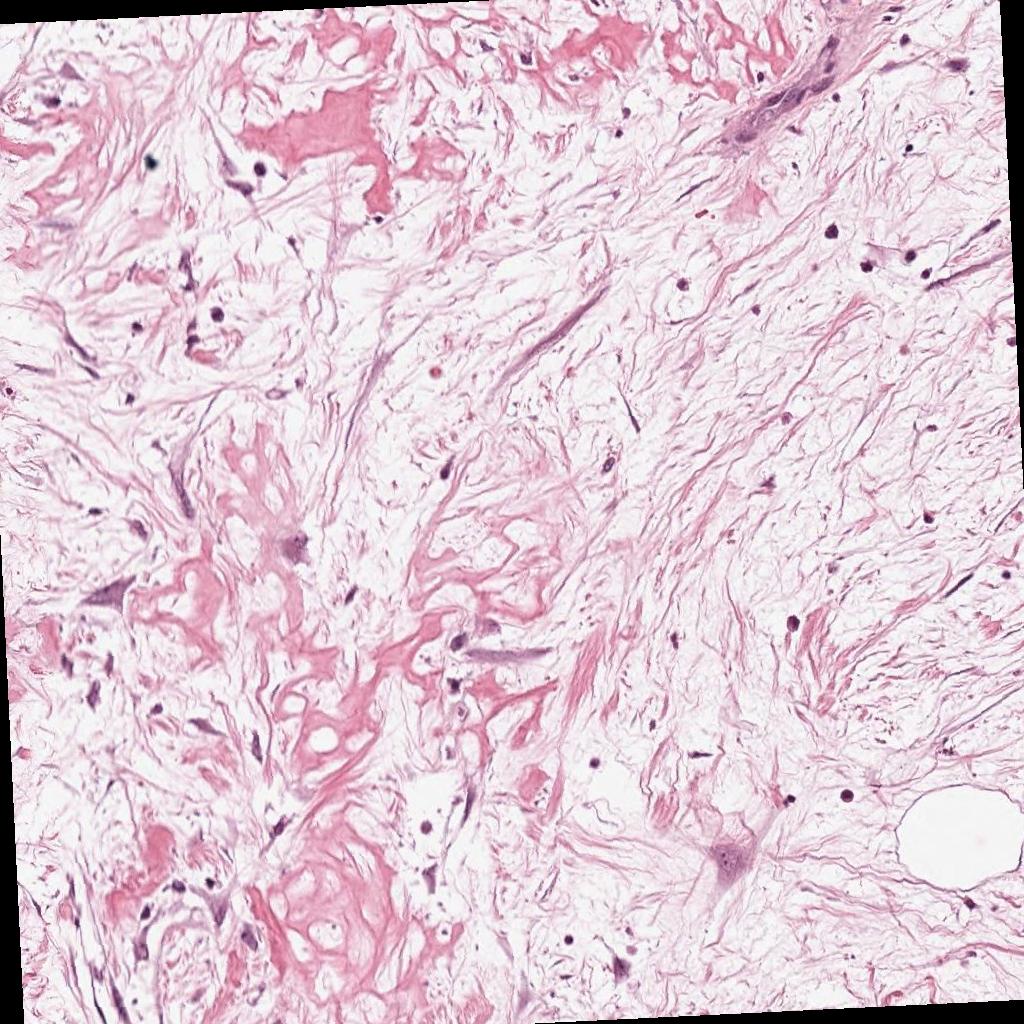
Label: Non-Viable-Tumor